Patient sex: F
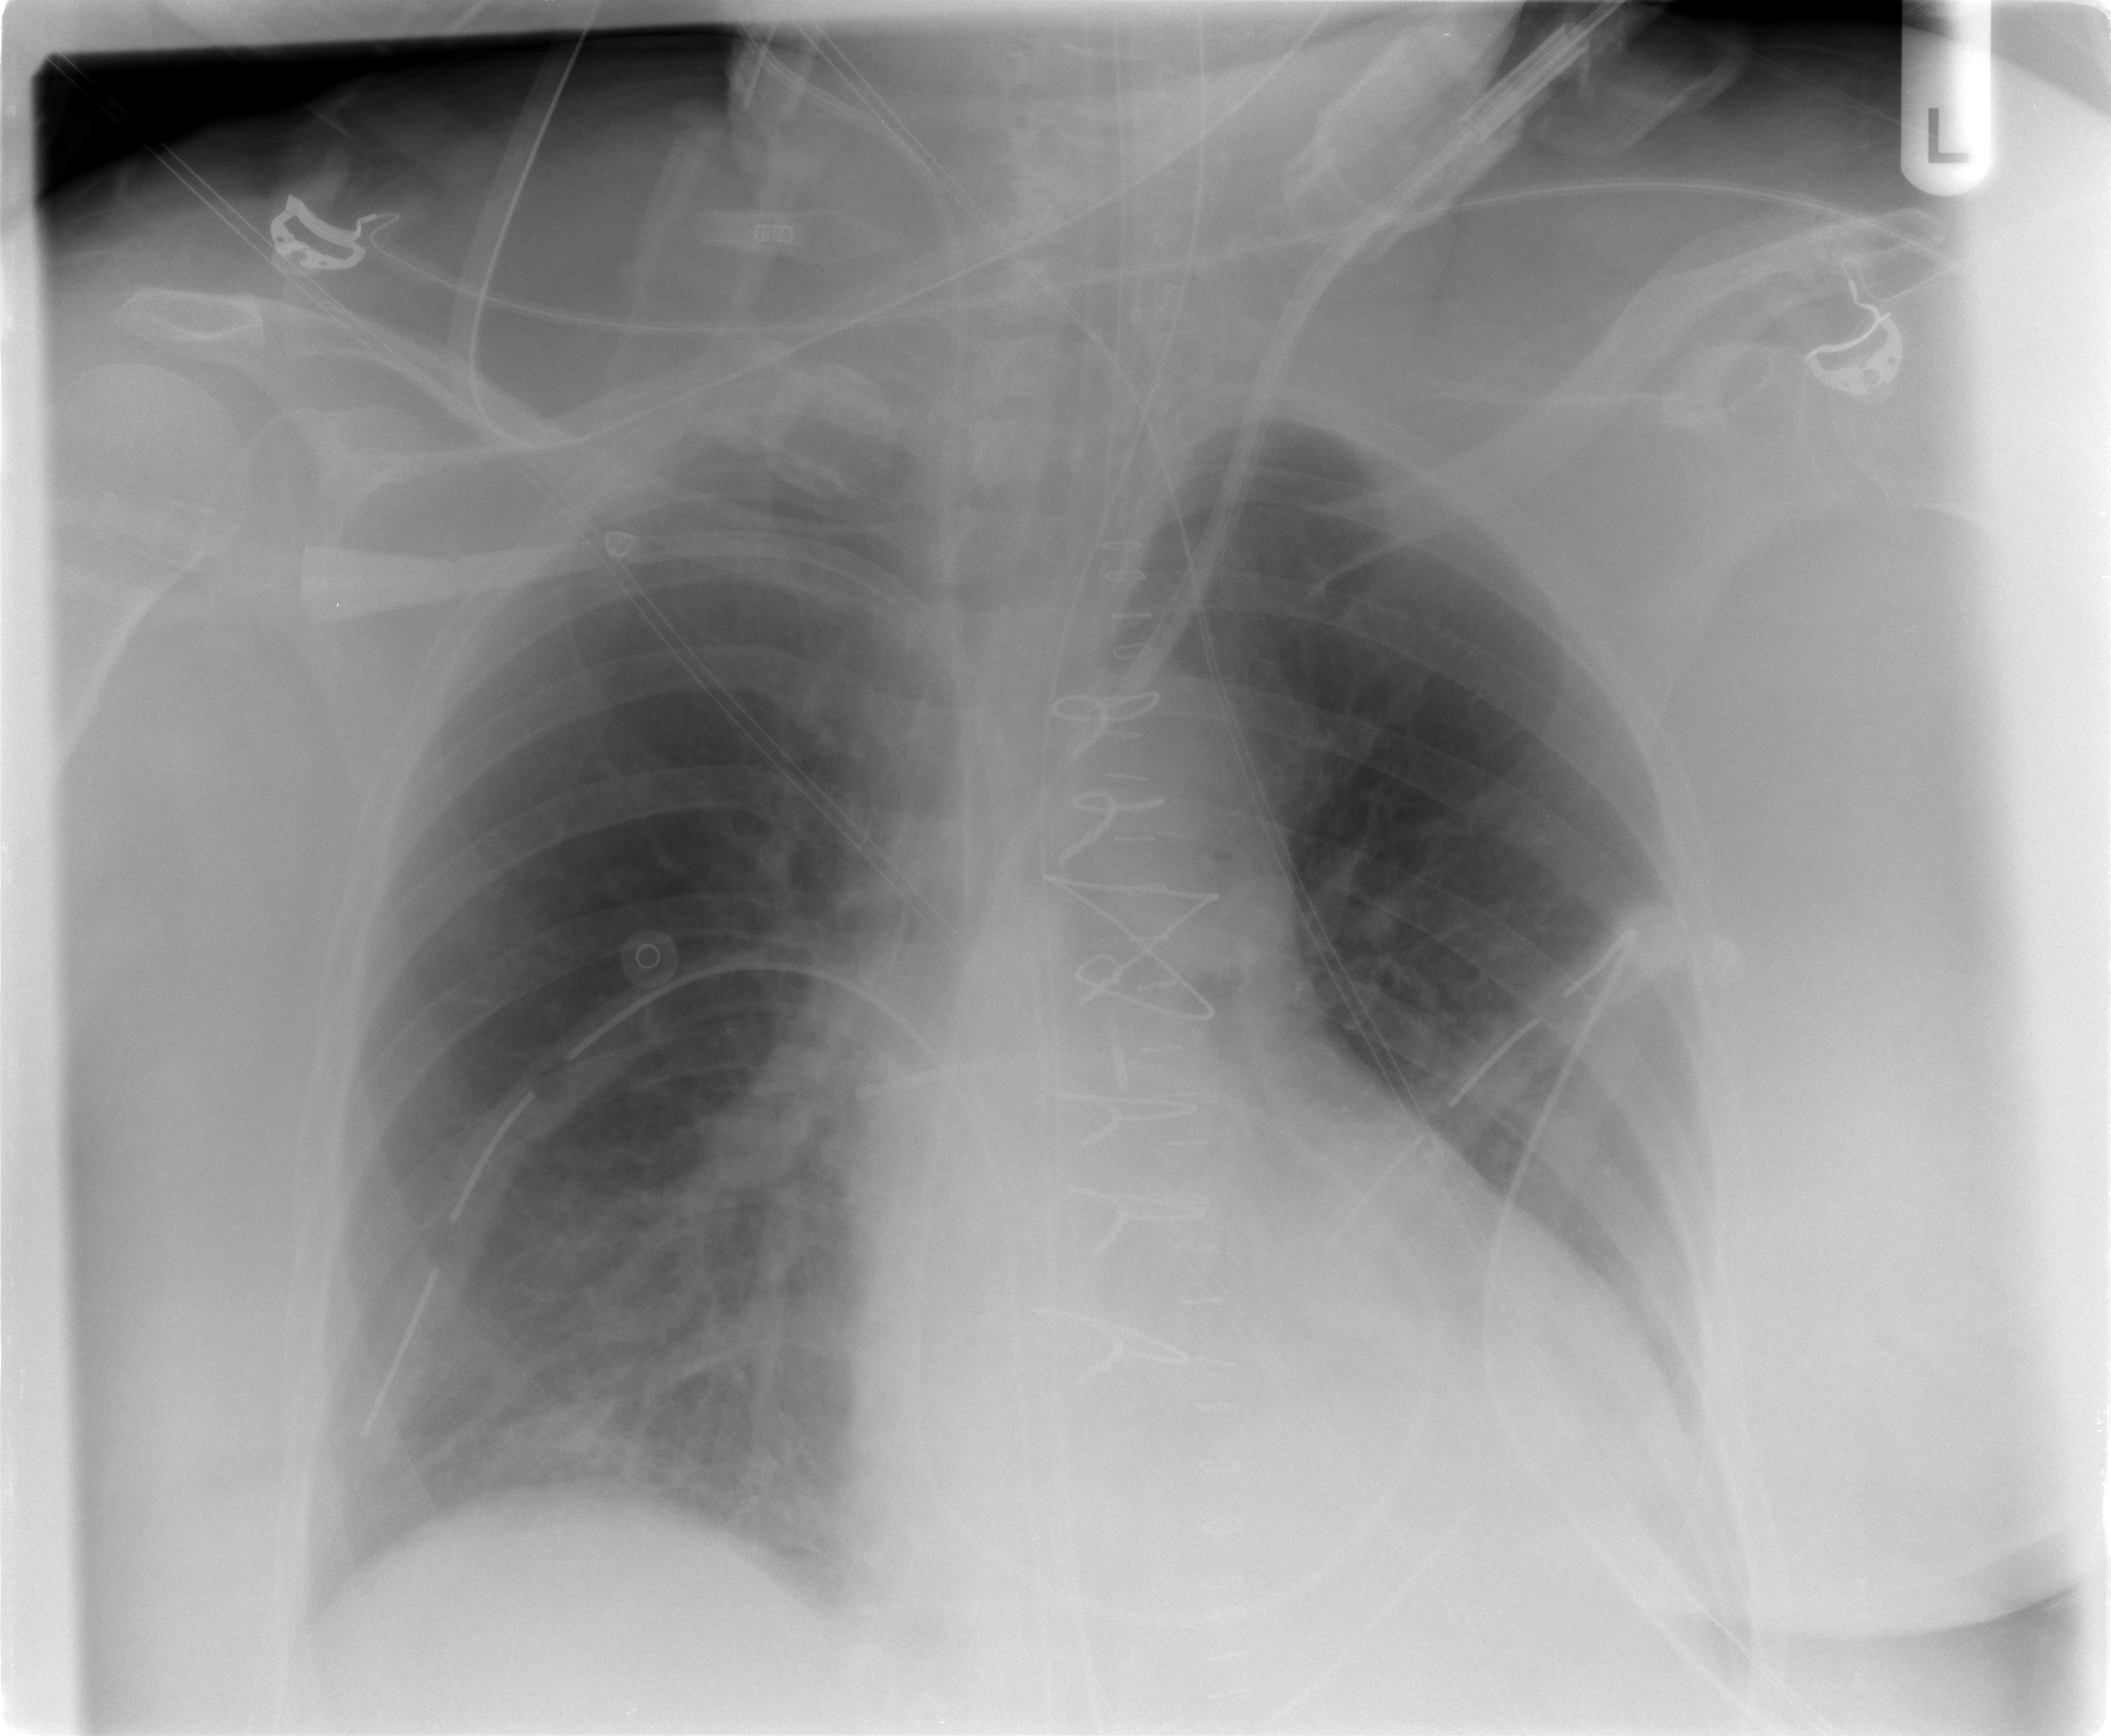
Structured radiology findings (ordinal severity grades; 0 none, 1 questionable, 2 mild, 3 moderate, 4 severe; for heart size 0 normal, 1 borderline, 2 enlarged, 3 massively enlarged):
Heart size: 2
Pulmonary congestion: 0
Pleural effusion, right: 0
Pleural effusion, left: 2
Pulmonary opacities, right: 0
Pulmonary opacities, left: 0
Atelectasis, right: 0
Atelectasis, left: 2